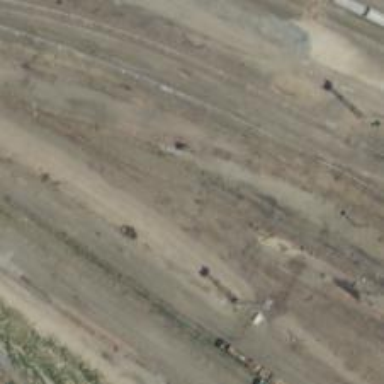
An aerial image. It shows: Railway siding for service.